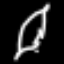
Label: leaf